The image is the raw time-domain waveform of a rolling-element bearing's vibration signal. Determine the bearing's health state. Answer with exactly one of: normal, inner_race, outer_race, ball.
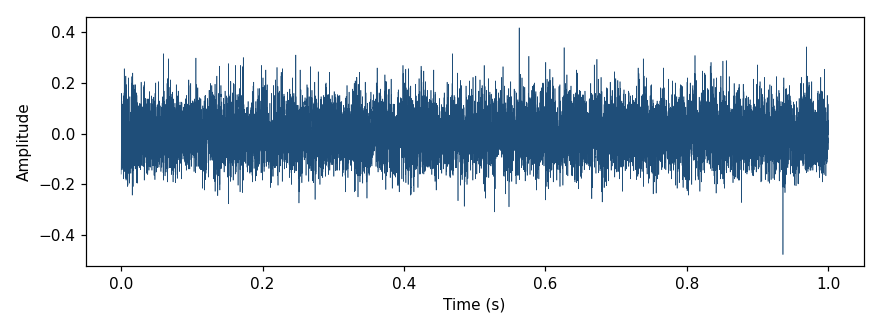
Answer: normal